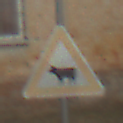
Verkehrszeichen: ViehtriebRechts
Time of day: MorningAfternoon
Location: Outdoor (Nature)
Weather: PartlyCloudy
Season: Autumn
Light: Natural